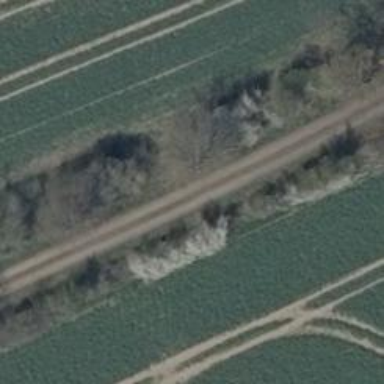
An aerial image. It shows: Dirt track road.